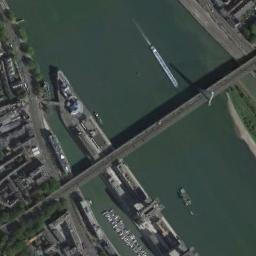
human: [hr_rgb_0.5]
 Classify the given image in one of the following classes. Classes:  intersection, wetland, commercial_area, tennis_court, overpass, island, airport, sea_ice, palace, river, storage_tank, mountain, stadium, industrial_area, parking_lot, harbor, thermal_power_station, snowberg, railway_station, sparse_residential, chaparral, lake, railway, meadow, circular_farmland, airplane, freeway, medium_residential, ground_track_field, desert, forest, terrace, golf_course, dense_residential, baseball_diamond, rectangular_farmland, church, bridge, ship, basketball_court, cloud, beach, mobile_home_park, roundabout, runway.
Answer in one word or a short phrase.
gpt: bridge